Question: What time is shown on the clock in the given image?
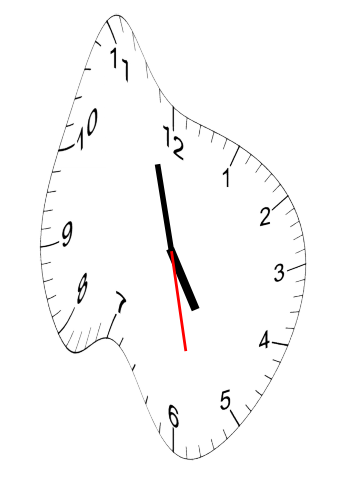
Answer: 04:57:28